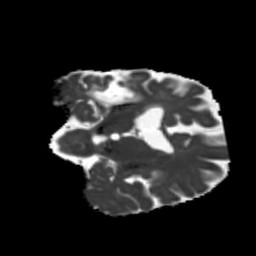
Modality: MD
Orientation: coronal
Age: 62
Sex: female
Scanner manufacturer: siemens
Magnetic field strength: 3 T
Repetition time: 5.25 s
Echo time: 0.08 s